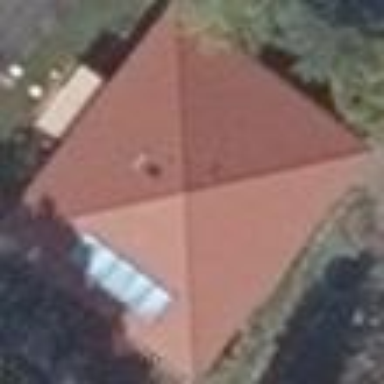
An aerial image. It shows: Detached building with hipped roof shape.